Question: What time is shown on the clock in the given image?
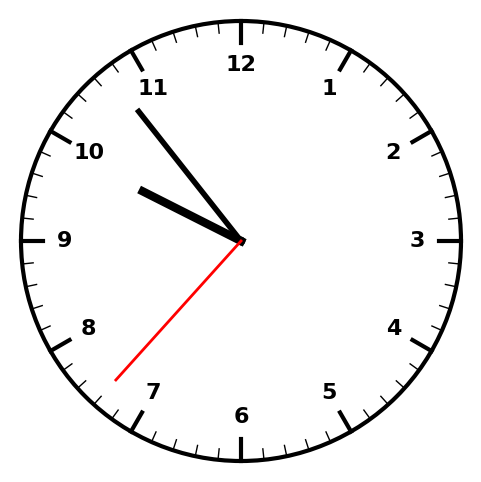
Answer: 09:53:37